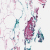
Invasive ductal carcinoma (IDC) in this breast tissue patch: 0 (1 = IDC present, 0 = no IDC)